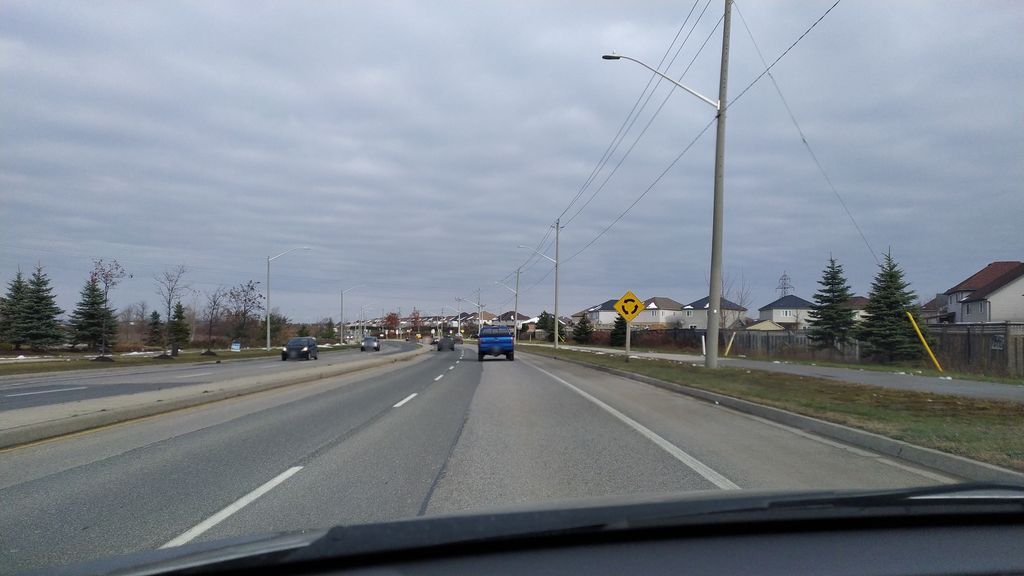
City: kitchener-waterloo